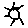
Label: sun